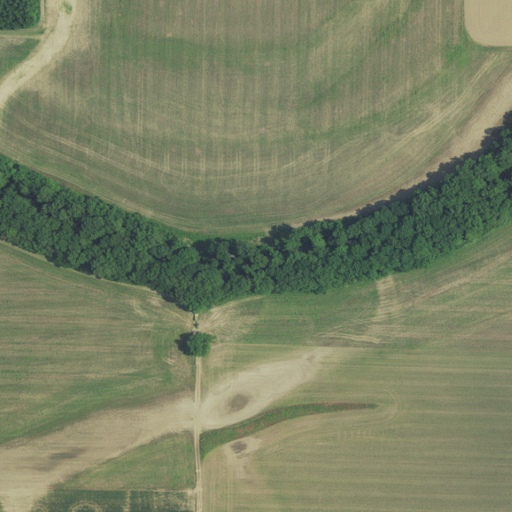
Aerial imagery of depression(s) in Indiana named Sipes Bed containing cultivated crops, deciduous forest, and pasture